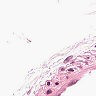
Metastatic tissue present: no